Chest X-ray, PA view. Patient: 73 years old, sex M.
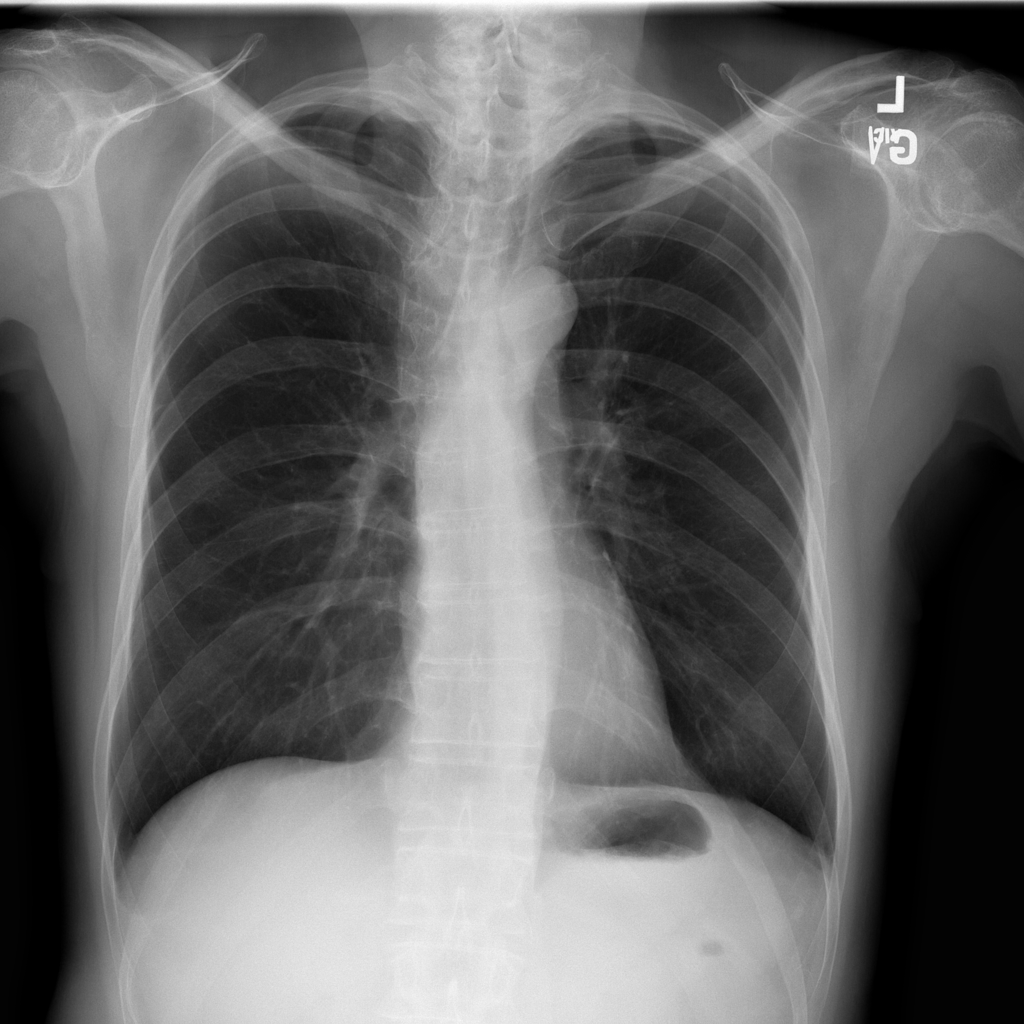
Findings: No Finding